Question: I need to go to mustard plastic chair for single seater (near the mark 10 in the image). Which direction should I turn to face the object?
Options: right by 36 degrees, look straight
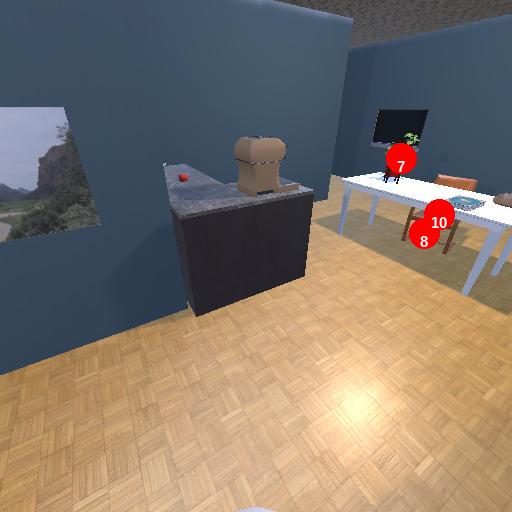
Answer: right by 36 degrees